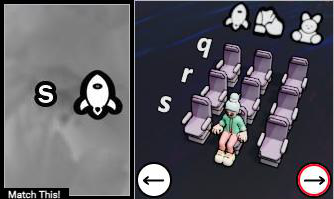
Task: seats
Answer: no